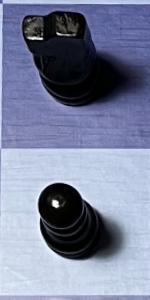
Label: Pawn_Black